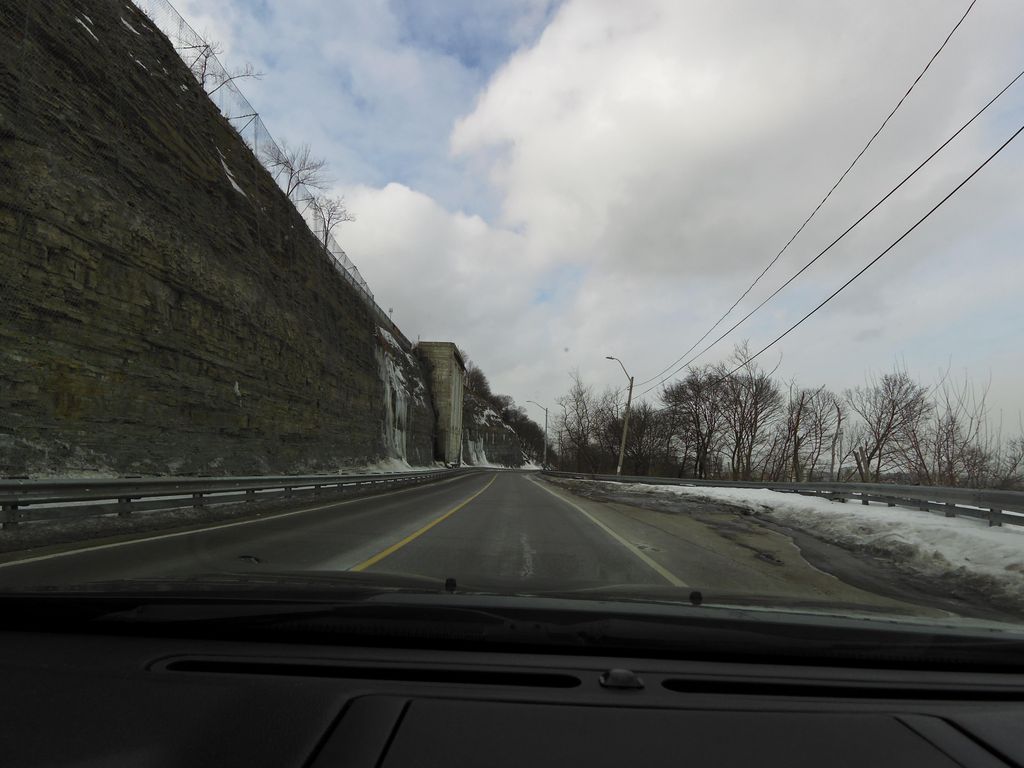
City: hamilton